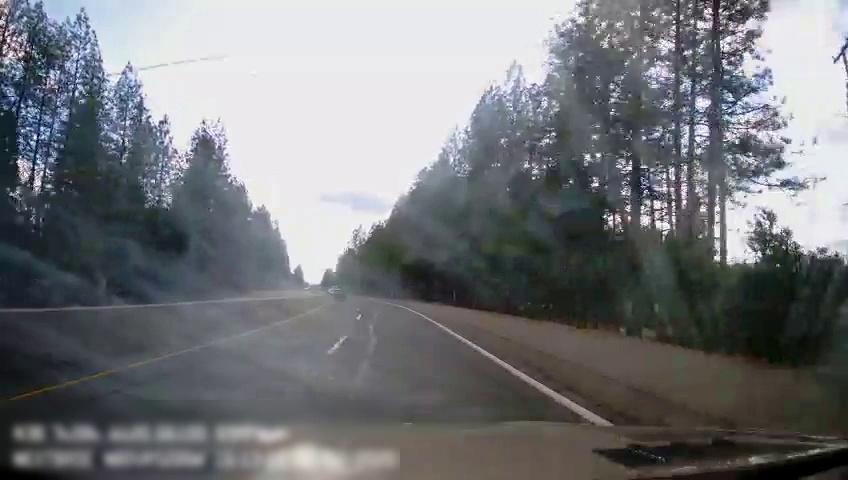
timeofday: Day
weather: Sunny
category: Drivable Space
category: Vehicles | SUV
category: Lanes | Alternate Lane
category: Lanes | Current Lane
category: Lanes | Alternate Lane